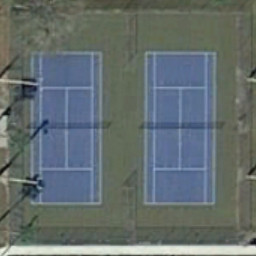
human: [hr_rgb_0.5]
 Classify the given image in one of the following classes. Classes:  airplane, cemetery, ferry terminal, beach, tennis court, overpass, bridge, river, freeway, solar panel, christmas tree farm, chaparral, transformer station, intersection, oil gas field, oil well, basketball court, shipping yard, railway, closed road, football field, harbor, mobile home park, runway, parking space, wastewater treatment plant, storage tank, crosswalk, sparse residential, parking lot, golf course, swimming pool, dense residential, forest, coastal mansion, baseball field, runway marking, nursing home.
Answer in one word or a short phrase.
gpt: tennis court